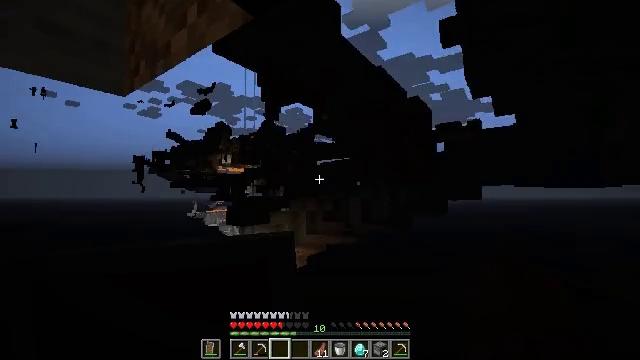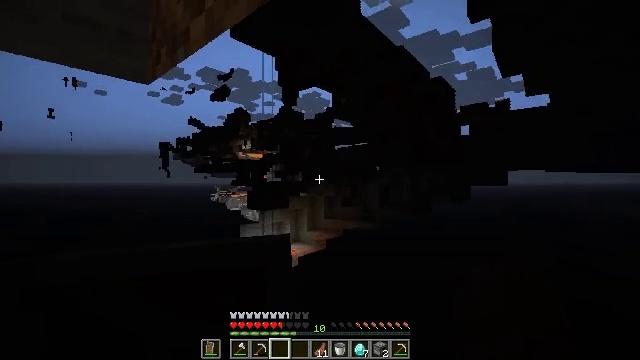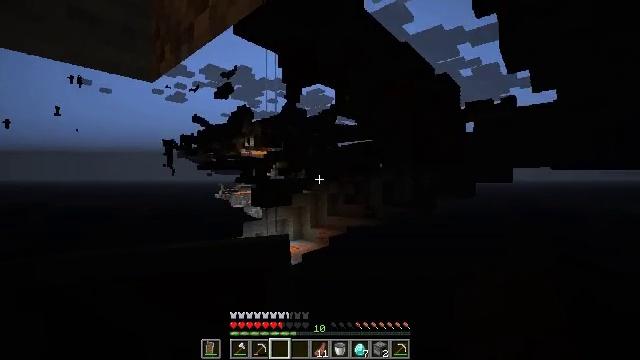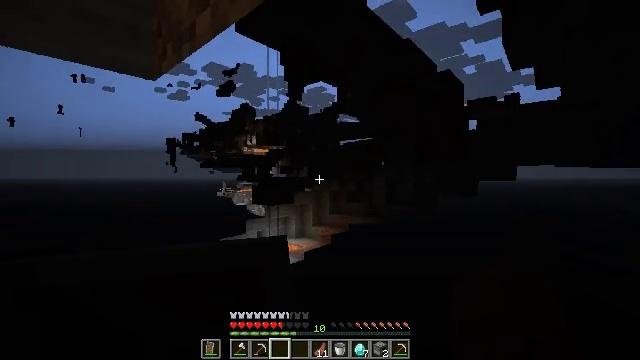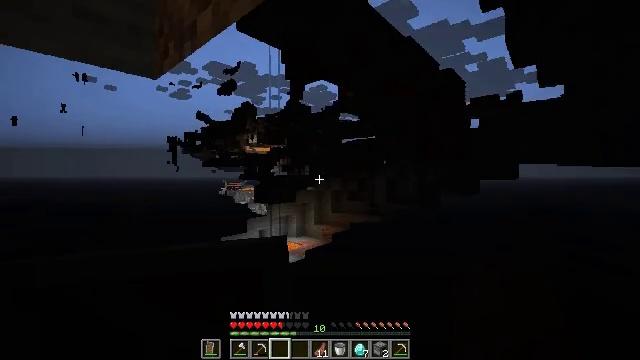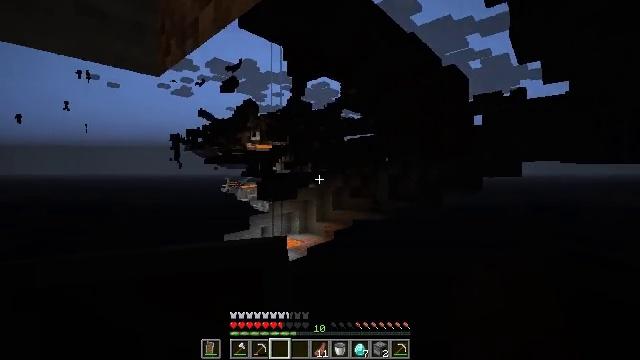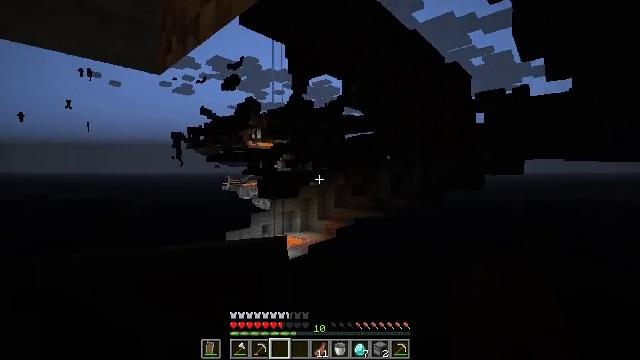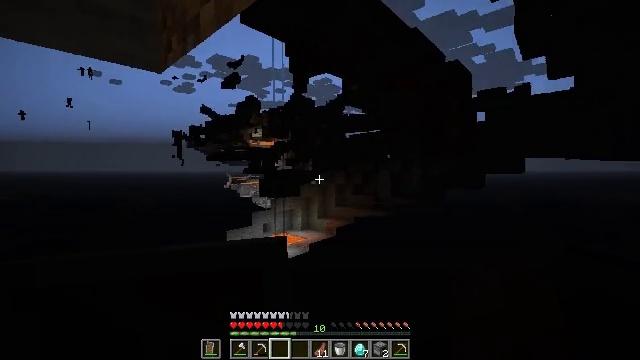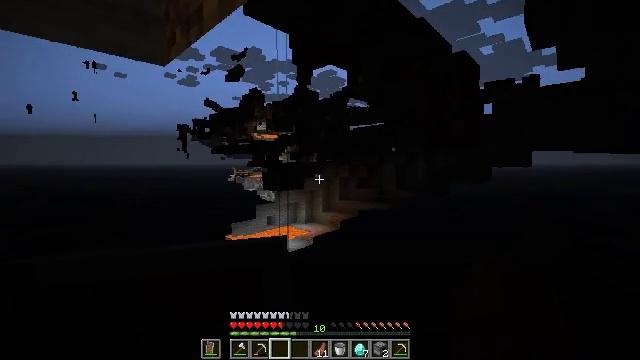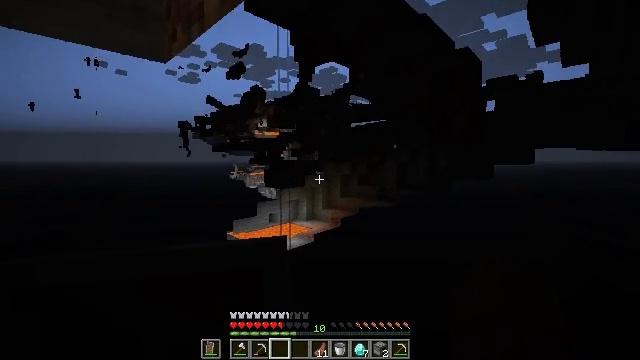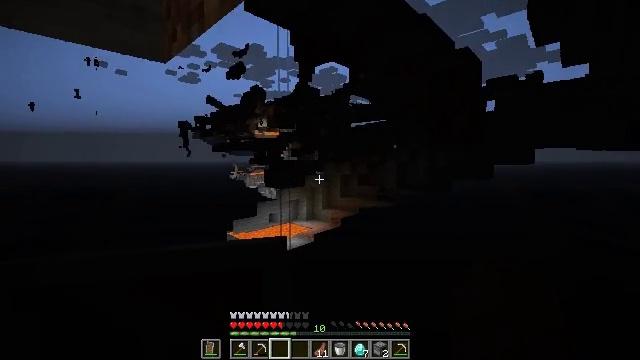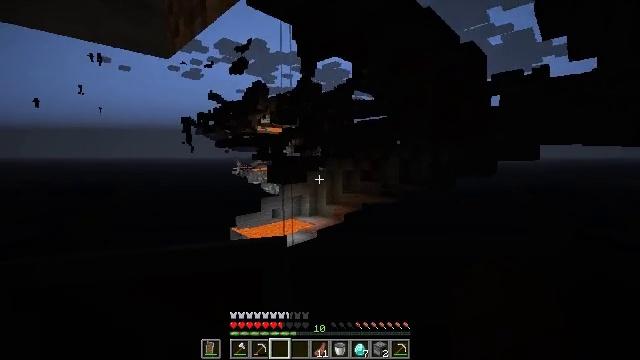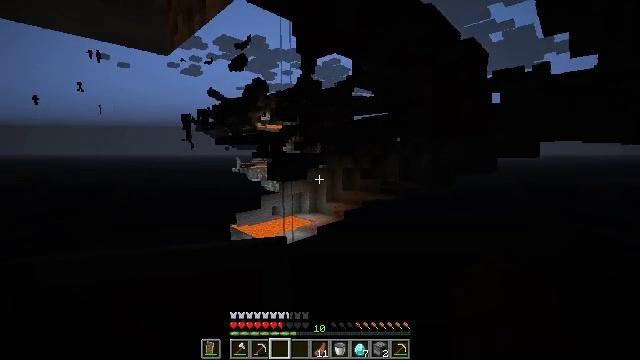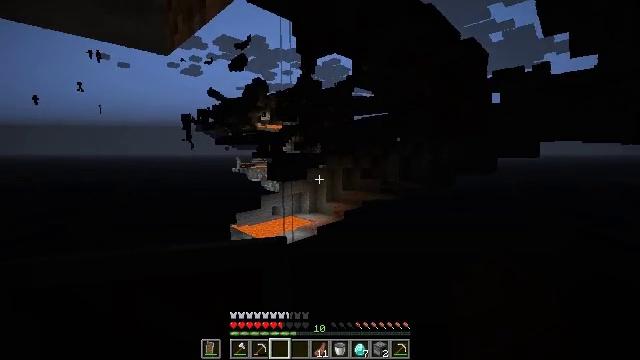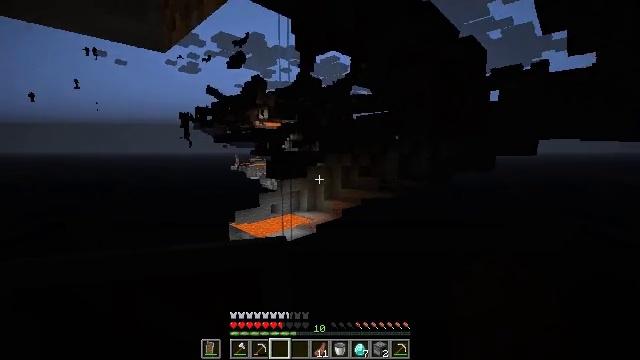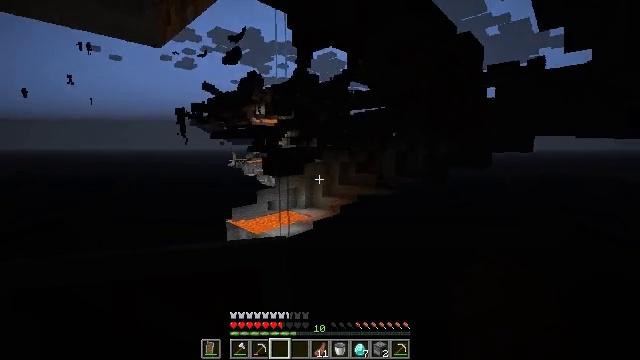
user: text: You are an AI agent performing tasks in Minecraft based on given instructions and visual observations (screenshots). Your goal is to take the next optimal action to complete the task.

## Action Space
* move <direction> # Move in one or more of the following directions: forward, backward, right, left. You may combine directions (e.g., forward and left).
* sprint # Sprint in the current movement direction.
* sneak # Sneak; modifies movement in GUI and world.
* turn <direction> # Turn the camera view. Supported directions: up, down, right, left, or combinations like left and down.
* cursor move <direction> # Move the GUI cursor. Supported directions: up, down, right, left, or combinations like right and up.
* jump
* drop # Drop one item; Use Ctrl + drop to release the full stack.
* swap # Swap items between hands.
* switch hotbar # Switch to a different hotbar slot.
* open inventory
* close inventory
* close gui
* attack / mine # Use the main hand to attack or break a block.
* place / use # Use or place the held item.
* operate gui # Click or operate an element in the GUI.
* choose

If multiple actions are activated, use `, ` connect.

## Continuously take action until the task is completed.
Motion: motion action
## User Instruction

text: Break the composter to recycle it.
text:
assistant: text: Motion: turn left and down
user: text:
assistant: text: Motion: no_op
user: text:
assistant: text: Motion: no_op
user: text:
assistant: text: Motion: no_op
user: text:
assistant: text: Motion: no_op
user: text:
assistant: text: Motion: no_op
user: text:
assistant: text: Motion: no_op
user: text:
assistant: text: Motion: turn down
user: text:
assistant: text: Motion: no_op
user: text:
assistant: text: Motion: no_op
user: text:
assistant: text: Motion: no_op
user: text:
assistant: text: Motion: no_op
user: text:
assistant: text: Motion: no_op
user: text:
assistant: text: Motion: no_op
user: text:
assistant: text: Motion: no_op
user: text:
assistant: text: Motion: turn left and down
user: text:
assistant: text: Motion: turn left and down
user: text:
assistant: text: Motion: turn down
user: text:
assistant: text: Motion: no_op
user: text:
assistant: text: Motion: no_op
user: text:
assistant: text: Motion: no_op
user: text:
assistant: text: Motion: no_op
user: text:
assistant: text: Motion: no_op
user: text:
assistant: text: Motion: no_op
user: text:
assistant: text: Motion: no_op
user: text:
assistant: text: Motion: no_op
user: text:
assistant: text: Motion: no_op
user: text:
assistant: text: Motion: no_op
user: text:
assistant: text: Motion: no_op
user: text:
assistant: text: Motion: no_op